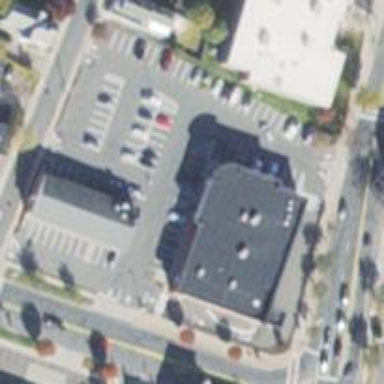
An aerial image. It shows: Pharmacy providing healthcare services.